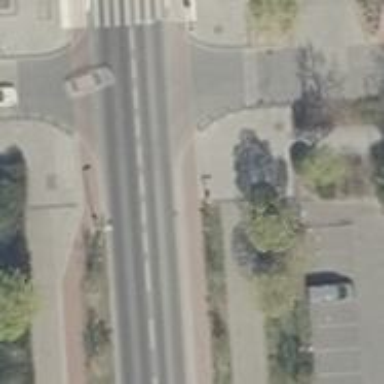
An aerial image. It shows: Unmarked road crossing.